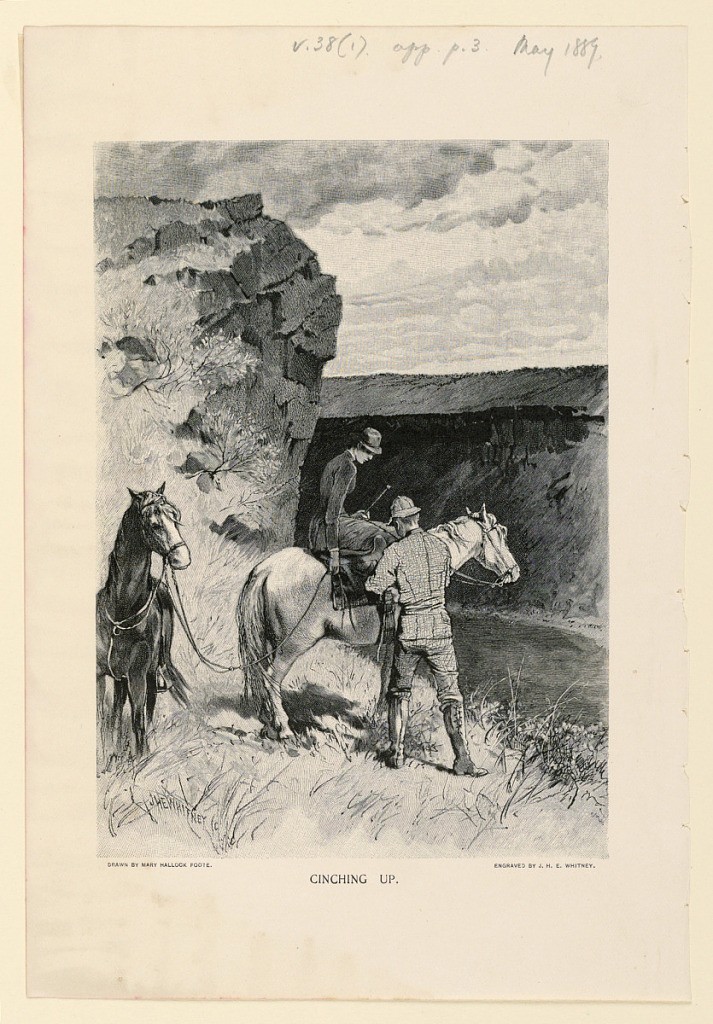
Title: Cinching Up, Illustration for The Century Magazine (XXXVIII, No. 1, May 1889, p. 2)
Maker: Mary A. Hallock Foote, American, 1847–1938
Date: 1889
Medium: Wood-engraving in black ink on paper
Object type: Print
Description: Man assists young woman who is seated on a horse. Canyon in background.